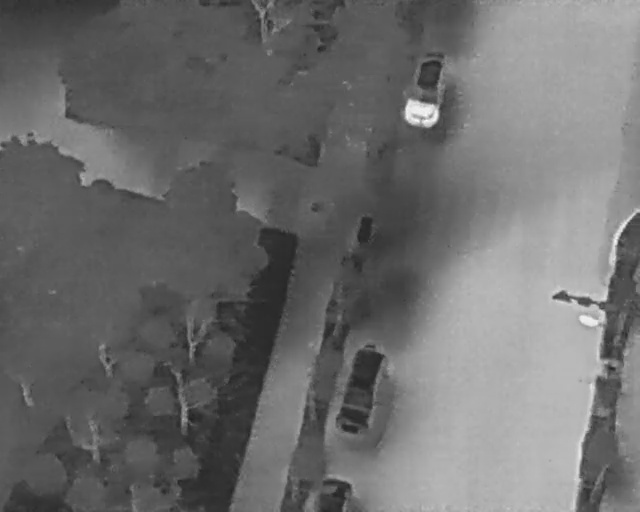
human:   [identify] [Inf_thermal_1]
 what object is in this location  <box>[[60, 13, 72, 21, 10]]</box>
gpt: <ref>1 medium car at the top</ref>

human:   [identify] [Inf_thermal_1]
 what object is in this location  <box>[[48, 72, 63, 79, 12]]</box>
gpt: <ref>1 large car at the bottom</ref>